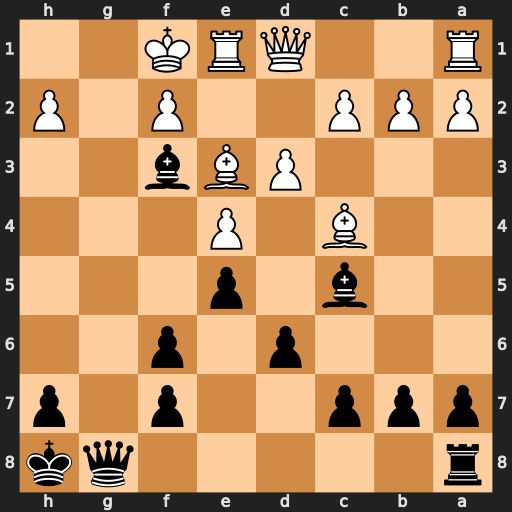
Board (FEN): r5qk/ppp2p1p/3p1p2/2b1p3/2B1P3/3PBb2/PPP2P1P/R2QRK2
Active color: b
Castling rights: -
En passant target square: -
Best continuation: Qg2#